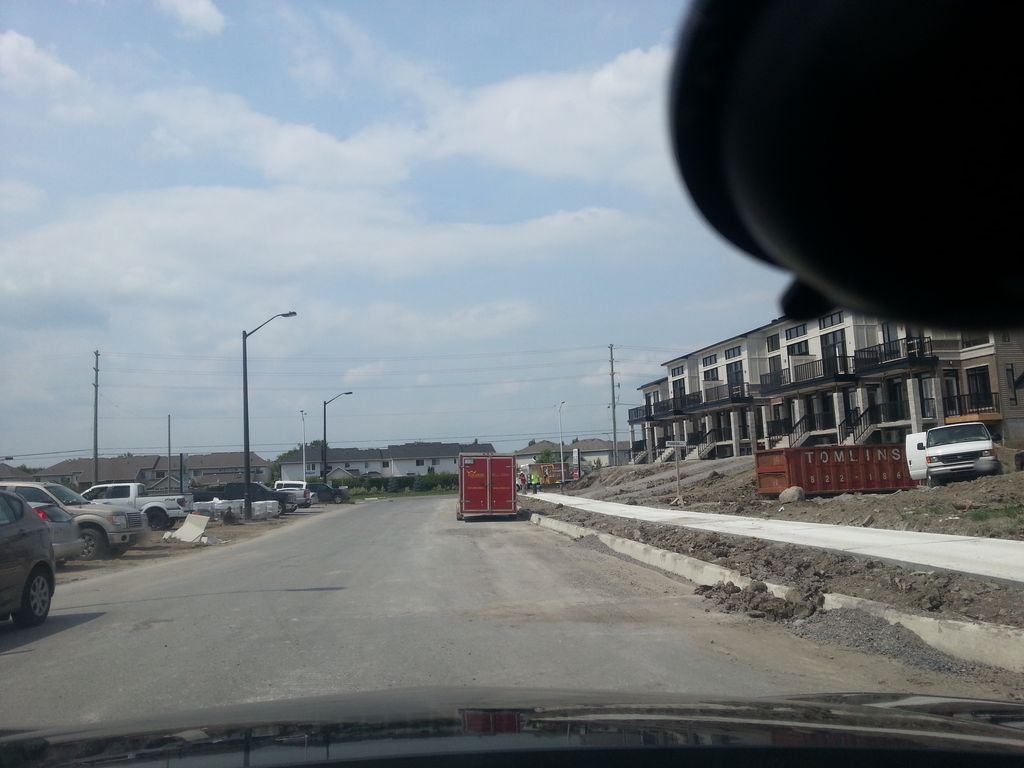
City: ottawa-gatineau